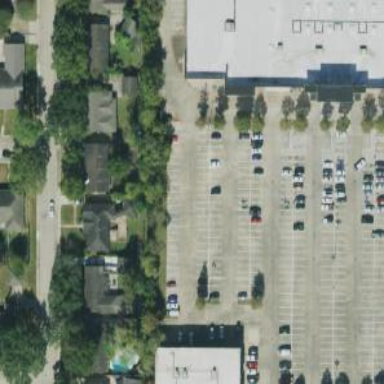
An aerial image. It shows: Parking space is available.